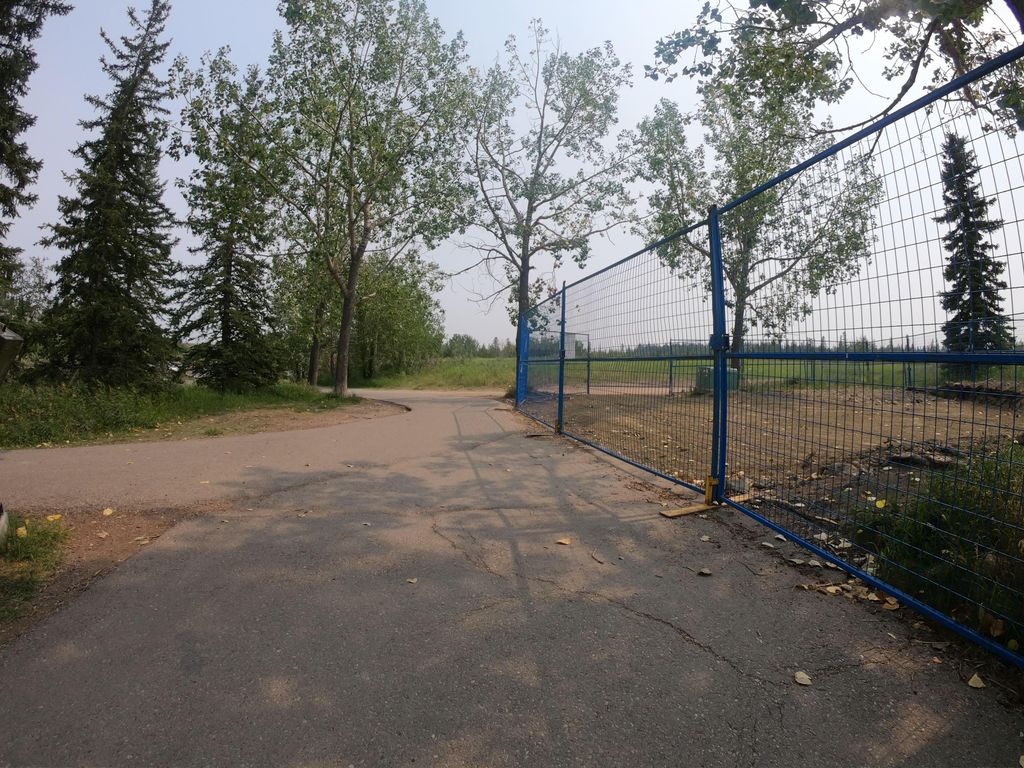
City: calgary